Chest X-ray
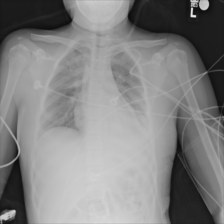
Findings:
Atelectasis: positive
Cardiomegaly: negative
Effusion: negative
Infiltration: positive
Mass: negative
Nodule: negative
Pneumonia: negative
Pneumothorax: negative
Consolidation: negative
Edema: negative
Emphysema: negative
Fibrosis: negative
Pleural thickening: negative
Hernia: negative